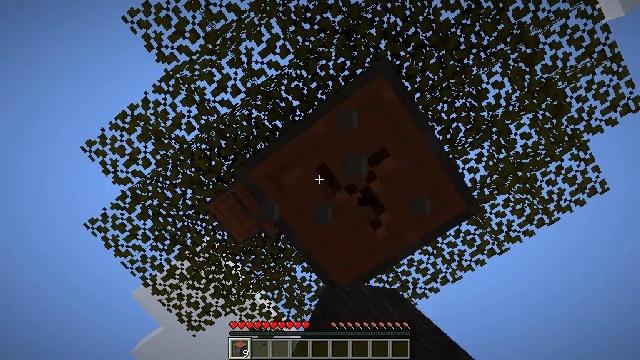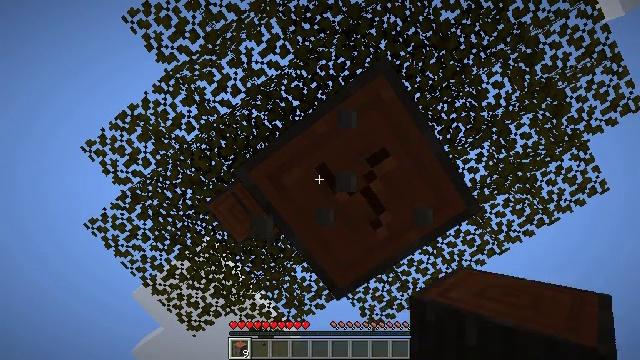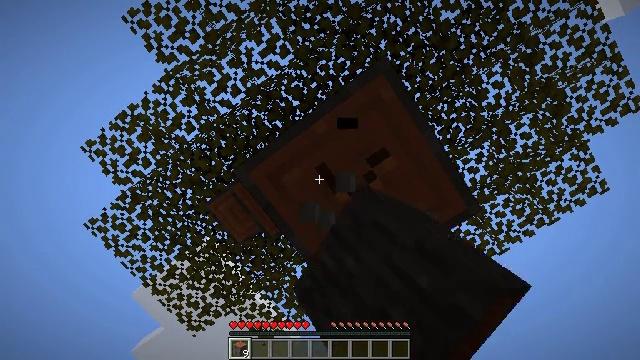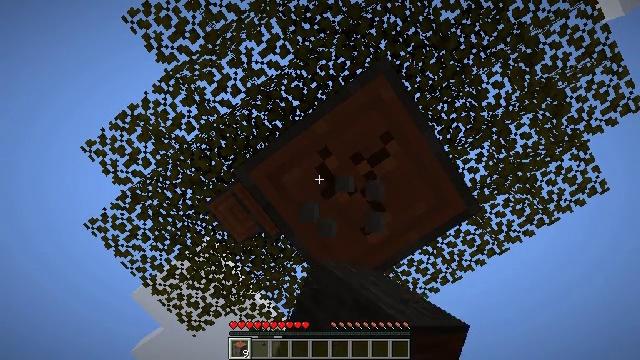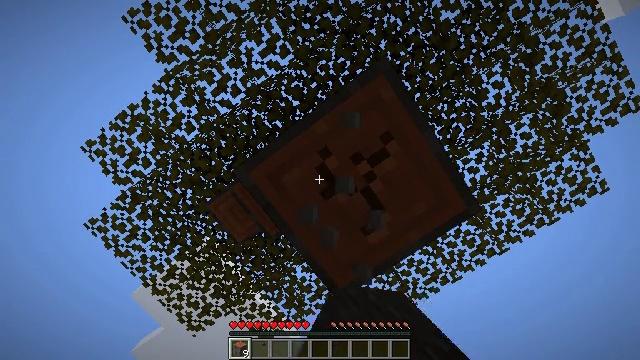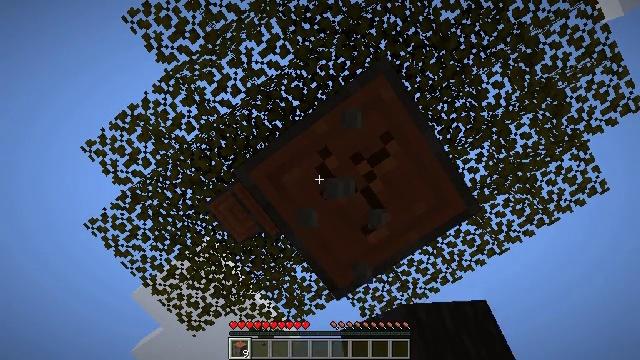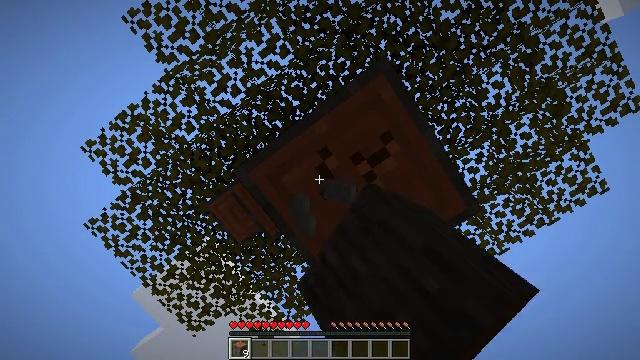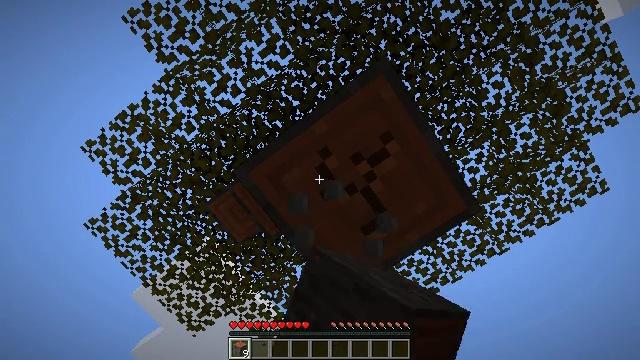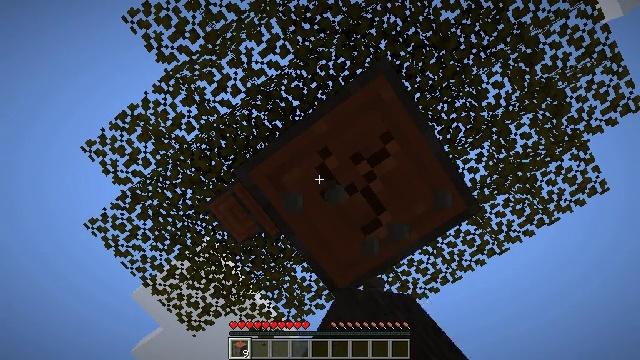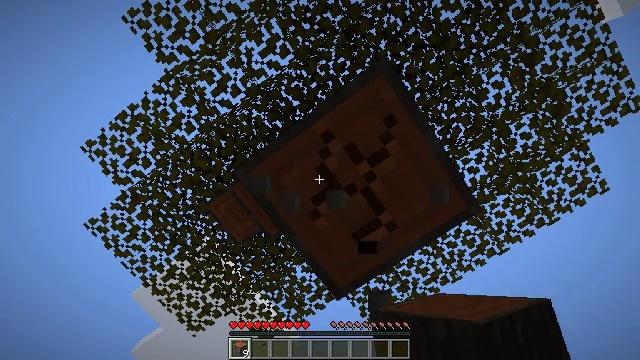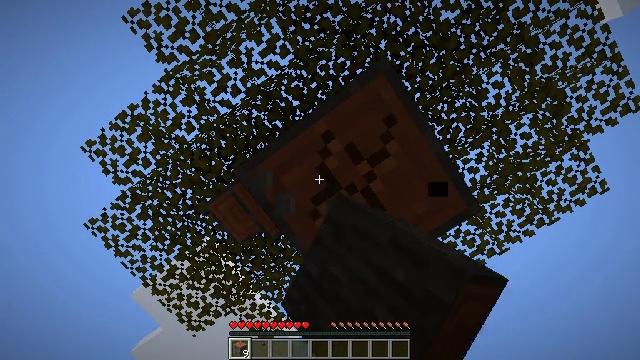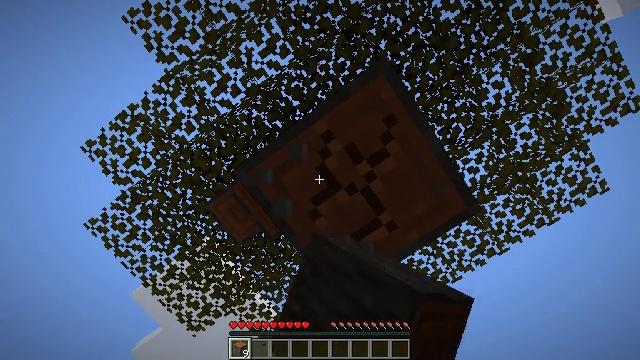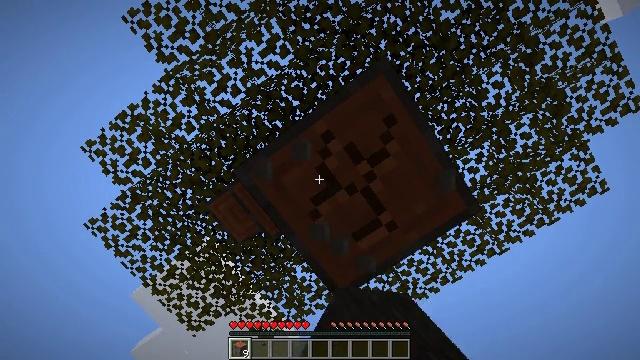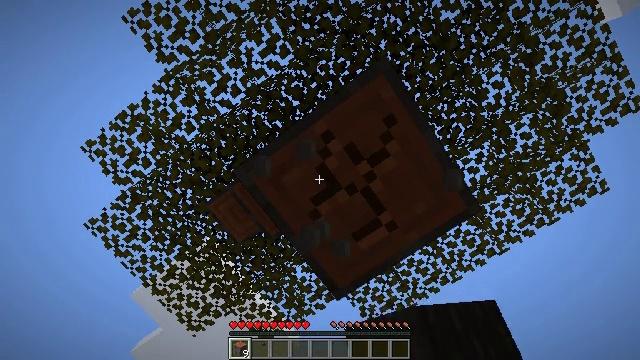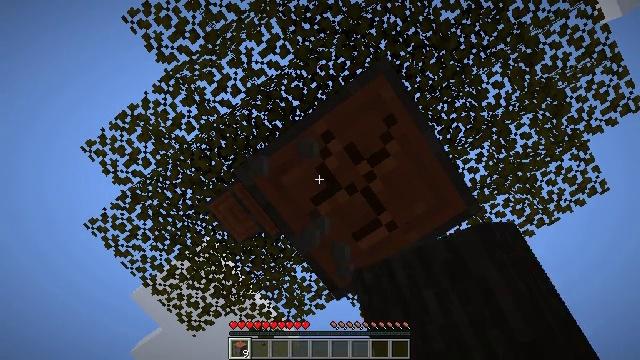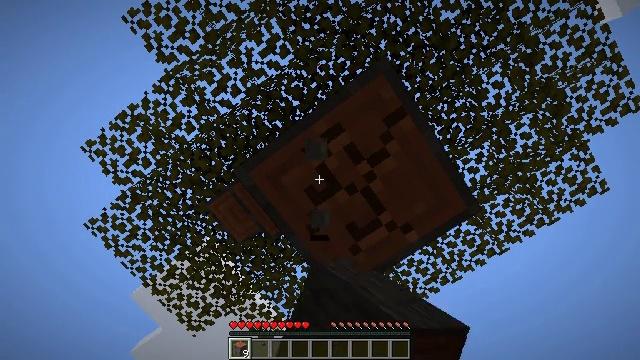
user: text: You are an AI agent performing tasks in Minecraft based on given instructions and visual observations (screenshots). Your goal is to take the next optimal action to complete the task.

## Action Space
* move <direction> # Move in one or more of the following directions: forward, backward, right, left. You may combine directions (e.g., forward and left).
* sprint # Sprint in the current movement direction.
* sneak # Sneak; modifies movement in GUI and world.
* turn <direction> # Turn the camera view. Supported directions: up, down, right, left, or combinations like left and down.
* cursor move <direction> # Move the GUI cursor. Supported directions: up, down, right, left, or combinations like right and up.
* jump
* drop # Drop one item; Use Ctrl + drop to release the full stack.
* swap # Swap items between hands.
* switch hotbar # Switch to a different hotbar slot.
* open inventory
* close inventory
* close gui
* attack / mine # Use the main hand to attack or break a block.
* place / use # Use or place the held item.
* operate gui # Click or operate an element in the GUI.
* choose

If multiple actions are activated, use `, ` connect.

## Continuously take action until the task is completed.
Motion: motion action
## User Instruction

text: Gather the acacia log for building.
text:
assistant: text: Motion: attack / mine
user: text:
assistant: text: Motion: attack / mine
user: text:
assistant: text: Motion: attack / mine
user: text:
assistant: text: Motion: attack / mine
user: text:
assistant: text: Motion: attack / mine
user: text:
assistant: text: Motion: attack / mine
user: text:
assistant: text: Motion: attack / mine
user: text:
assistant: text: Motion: attack / mine
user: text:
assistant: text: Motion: attack / mine
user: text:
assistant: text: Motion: attack / mine
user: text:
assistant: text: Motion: attack / mine
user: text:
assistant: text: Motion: attack / mine
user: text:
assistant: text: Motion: attack / mine
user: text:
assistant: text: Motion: attack / mine
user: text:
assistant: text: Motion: attack / mine
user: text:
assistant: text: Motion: attack / mine
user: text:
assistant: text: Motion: attack / mine
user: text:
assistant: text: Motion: attack / mine
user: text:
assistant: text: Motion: attack / mine
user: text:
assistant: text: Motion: attack / mine
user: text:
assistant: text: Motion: attack / mine
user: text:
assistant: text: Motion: attack / mine
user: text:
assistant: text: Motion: attack / mine
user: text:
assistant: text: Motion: attack / mine
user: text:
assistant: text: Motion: attack / mine
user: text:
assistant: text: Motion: attack / mine
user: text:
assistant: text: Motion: attack / mine
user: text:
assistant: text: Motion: attack / mine
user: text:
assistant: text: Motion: attack / mine
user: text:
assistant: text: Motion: attack / mine